【题型】解答题　【知识点】解析几何　【难度】medium
已知双曲线 \( C: \frac{x^2}{a^2} - \frac{y^2}{b^2} = 1 \ (a>0,b>0) \) 的离心率为 \( \sqrt{2} \)，点 \( (3,-1) \) 在双曲线 \( C \) 上。过 \( C \) 的左焦点 \( F \) 作直线 \( l \) 交 \( C \) 的左支于 \( A、B \) 两点。

\begin{enumerate}
    \item 求双曲线 \( C \) 的方程；
    \item 若 \( M(-2,0) \)，试问：是否存在直线 \( l \)，使得点 \( M \) 在以 \( AB \) 为直径的圆上？请说明理由。
    \item 点 \( P(-4,2) \)，直线 \( AP \) 交直线 \( x=-2 \) 于点 \( Q \)。设直线 \( QA、QB \) 的斜率分别 \( k_1、k_2 \)，求证：\( k_1 - k_2 \) 为定值。
\end{enumerate}

\vspace{1em}
【解答】
【答案】
\begin{enumerate}
    \item \( \frac{x^2}{8} - \frac{y^2}{8} = 1 \)；
    \item 不存在，理由见解析；
    \item 证明见解析
\end{enumerate}

\vspace{1em}

【知识点】双曲线中的定值问题、双曲线中存在定点满足某条件问题、根据离心率求双曲线的标准方程、根据双曲线过的点求标准方程

\vspace{1em}

【分析】
\begin{enumerate}
    \item 根据题意列式求 \( a,b,c \)，进而可得双曲线方程；
    \item 设 \( l: x = my - 4, A(x_1,y_1), B(x_2,y_2) \)，联立方程，利用韦达定理判断 \( \overrightarrow{MA} \cdot \overrightarrow{MB} \) 是否为零即可；
    \item 用 \( A,B \) 两点坐标表示出直线 \( AP \)，得点 \( Q \) 坐标，表示出 \( k_1,k_2 \)，结合韦达定理，证明 \( k_1 - k_2 \) 为定值。
\end{enumerate}

\vspace{1em}

【详解】
\begin{enumerate}
    \item 由双曲线 \( C: \frac{x^2}{a^2} - \frac{y^2}{b^2} = 1 \) 的离心率为 \( \sqrt{2} \)，且 \( M(3,-1) \) 在双曲线 \( C \) 上，

    可得
    \[
    \begin{cases}
    \dfrac{9}{a^2} - \dfrac{1}{b^2} = 1 \\
    e = \dfrac{c}{a} = \sqrt{2} \\
    c^2 = a^2 + b^2
    \end{cases}
    \]
    解得 \( a^2 = 8, b^2 = 8 \)，\(\therefore\) 双曲线的方程为 \( \frac{x^2}{8} - \frac{y^2}{8} = 1 \)。

    \item 双曲线 \( C \) 的左焦点为 \( F(-4,0) \)，

    当直线 \( l \) 的斜率为 \( 0 \) 时，此时直线为 \( y=0 \)，与双曲线 \( C \) 左支只有一个交点，舍去；

    当直线 \( l \) 的斜率不为 \( 0 \) 时，设 \( l: x = my - 4 \)，

    联立方程组 \( \begin{cases} x = my - 4 \\ x^2 - y^2 = 8 \end{cases} \)，消 \( x \) 得 \( (m^2 - 1)y^2 - 8my + 8 = 0 \)，易得 \( \Delta > 0 \)，

    设 \( A(x_1,y_1), B(x_2,y_2) \)，则 \( y_1 + y_2 = \dfrac{8m}{m^2 - 1}, y_1y_2 = \dfrac{8}{m^2 - 1} < 0 \)，可得 \( -1 < m < 1 \)，

    \(\because \overrightarrow{MA} = (x_1 + 2, y_1), \overrightarrow{MB} = (x_2 + 2, y_2)\)，

    则 \( \overrightarrow{MA} \cdot \overrightarrow{MB} = (x_2 + 2)(x_1 + 2) + y_1y_2 = (my_1 - 2)(my_2 - 2) + y_1y_2 \)

    \[
    = (m^2 + 1)y_1y_2 - 2m(y_1 + y_2) + 4 = \dfrac{8(m^2 + 1)}{m^2 - 1} - \dfrac{16m^2}{m^2 - 1} + 4 = -4
    \]
    即 \( \overrightarrow{MA} \cdot \overrightarrow{MB} \neq 0 \)，可得 \( MA \) 与 \( MB \) 不垂直，

    \(\therefore\) 不存在直线 \( l \)，使得点 \( M \) 在以 \( AB \) 为直径的圆上。

    \item 由直线 \( AP: y - 2 = k_1(x + 4) \)，得 \( Q(-2, 2 + 2k_1) \)，

    \(\therefore k_2 = \dfrac{y_2 - 2 - 2k_1}{x_2 + 2} = \dfrac{y_2 - 2 - 2k_1}{my_2 - 2}\)，又 \( k_1 = k_{PA} = \dfrac{y_1 - 2}{x_1 + 4} = \dfrac{y_1 - 2}{my_1} \)，

    \(\therefore k_1 - k_2 = \dfrac{y_1 - 2}{my_1} - \dfrac{y_2 - 2 - 2k_1}{my_2 - 2} = \dfrac{(y_1 - 2)(my_2 - 2) - my_1(y_2 - 2 - 2k_1)}{my_1(my_2 - 2)} \)

    \[
    = \dfrac{-2my_2 - 2y_1 + 4 + 2my_1 + 2mk_1y_1}{my_1(my_2 - 2)}
    \]
    \(\because k_1 = \dfrac{y_1 - 2}{my_1}\)，\(\therefore k_1my_1 = y_1 - 2\)，且 \( y_1 + y_2 = my_1y_2 \)，

    \(\therefore k_1 - k_2 = \dfrac{2m(y_1 - y_2)}{my_1(my_2 - 2)} = \dfrac{2(y_1 - y_2)}{y_1 + y_2 - 2y_1} = -2\)，即 \( k_1 - k_2 \) 为定值。
\end{enumerate}

\vspace{1em}

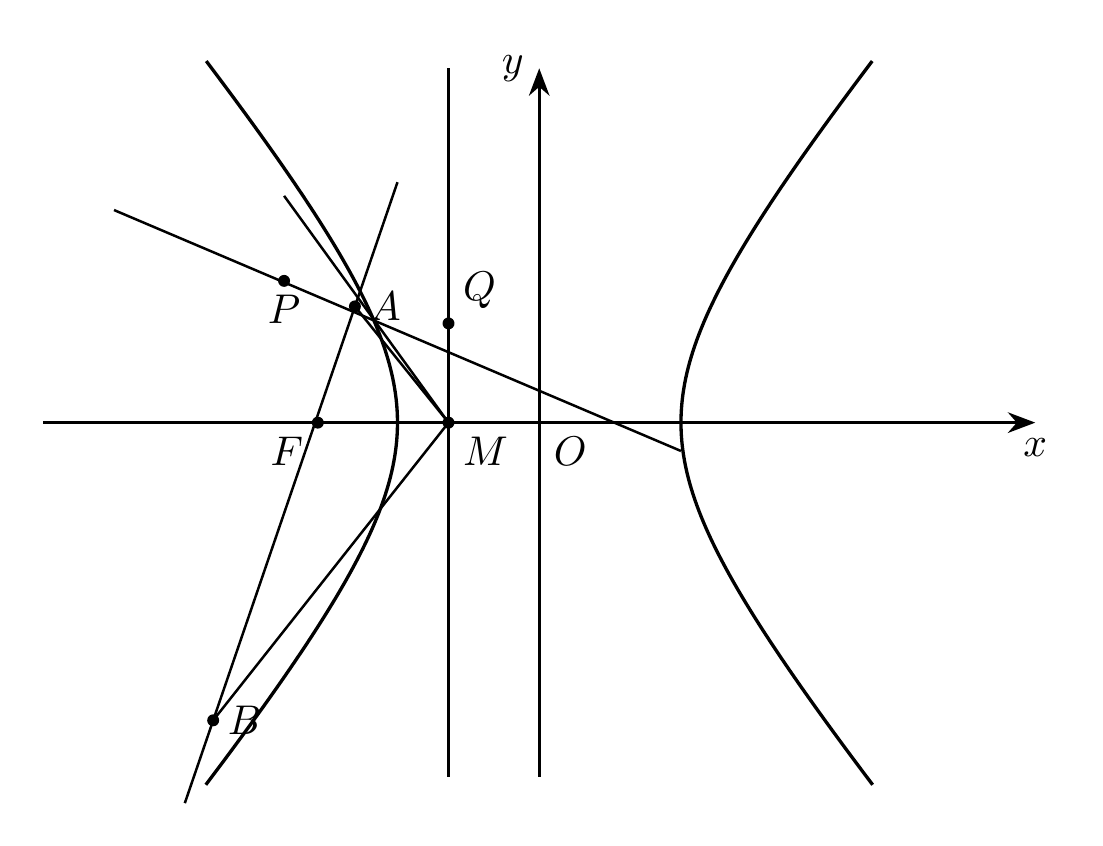